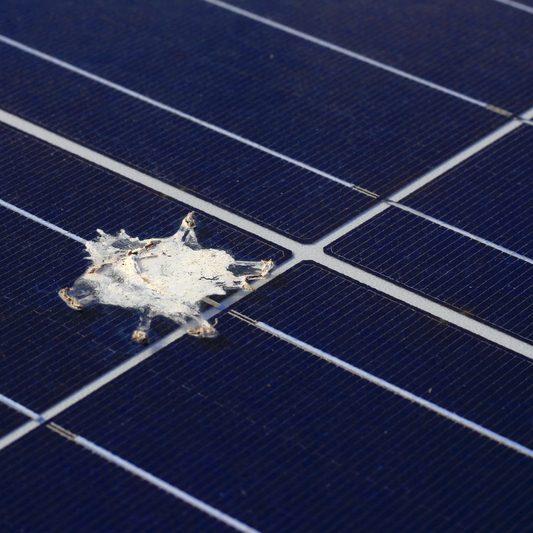
Label: Bird-drop